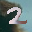
Label: 2